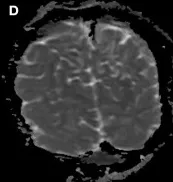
With ADC map. From the initial MRI scan. Only small cortical sections were hypointense on ADC (D) indicative of cytotoxic edema.
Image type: radiology (mri)